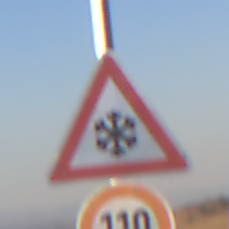
Verkehrszeichen: SchneeOderEisglaette
Zusatzzeichen unten: Geschwindigkeit110
Umgebung: Outdoor, Nature
Tageszeit: MorningAfternoon
Wetter: Clear
Licht: Natural
Jahreszeit: NotSpecified
Kontrast: HighContrast